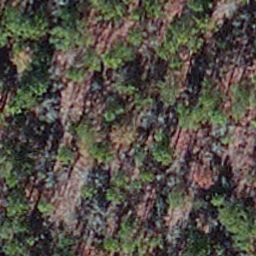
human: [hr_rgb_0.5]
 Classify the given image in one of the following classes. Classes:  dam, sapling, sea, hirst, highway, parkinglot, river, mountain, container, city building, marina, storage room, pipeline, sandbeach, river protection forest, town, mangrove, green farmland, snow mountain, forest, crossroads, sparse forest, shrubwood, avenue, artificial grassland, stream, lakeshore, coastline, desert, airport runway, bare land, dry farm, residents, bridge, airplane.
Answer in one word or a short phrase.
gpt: sapling